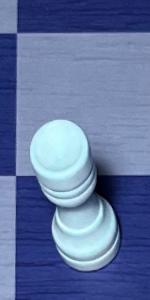
Label: Rook_White